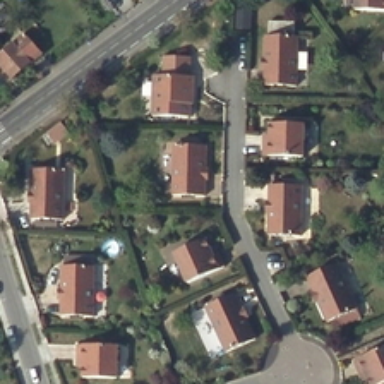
Some buildings and green trees are in a medium residential area .